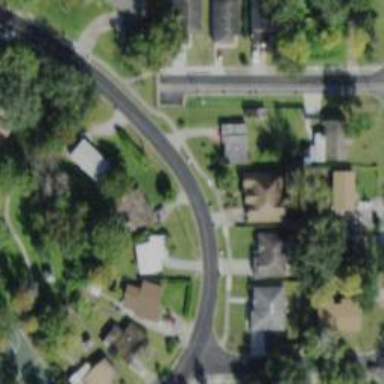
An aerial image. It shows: Residential road with asphalt surface and sidewalk on the left side.